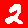
Digit: 2